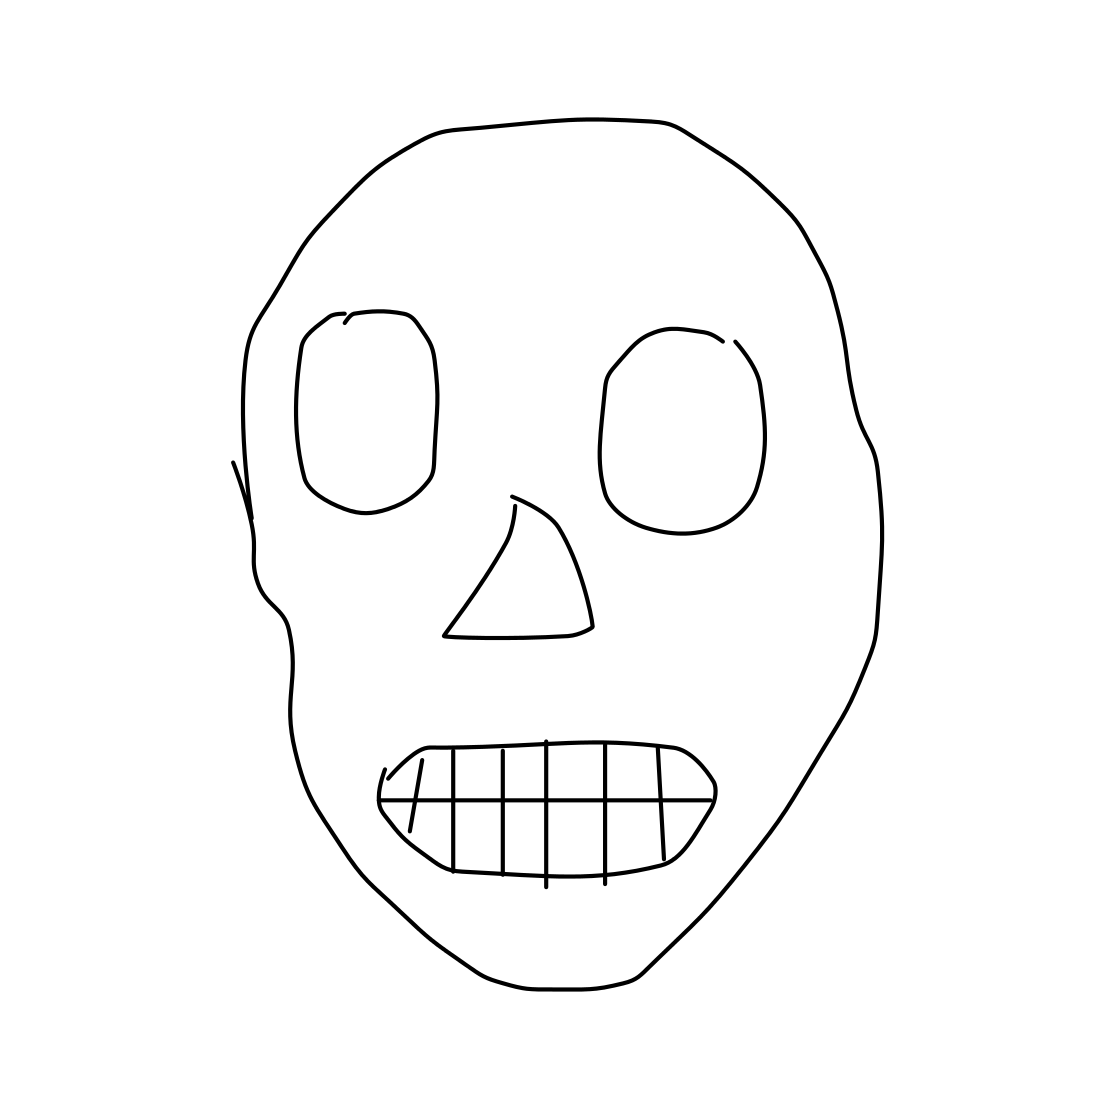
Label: skull